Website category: auto
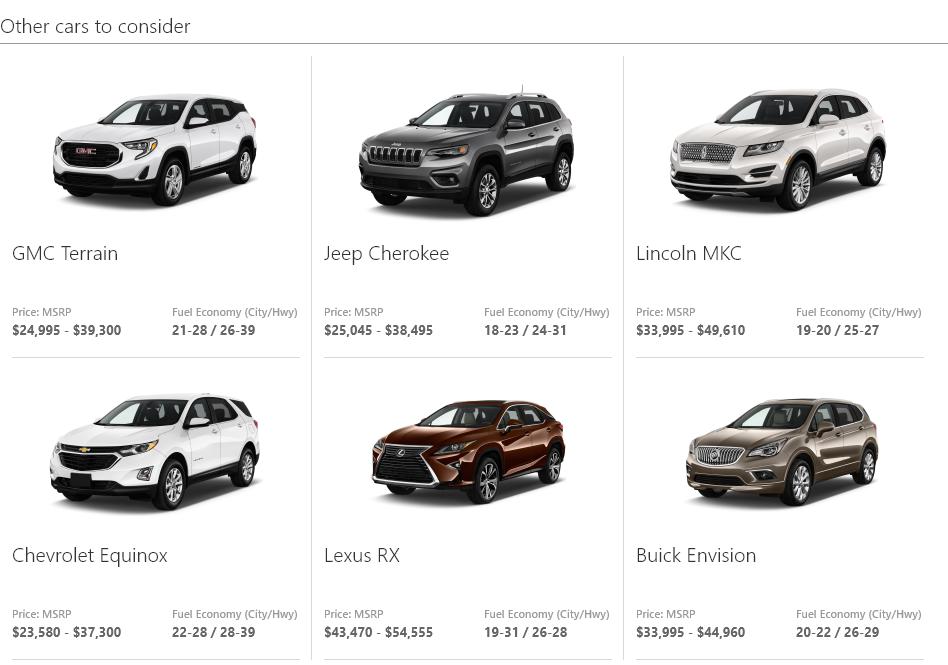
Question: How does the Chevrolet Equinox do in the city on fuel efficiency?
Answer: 22-28

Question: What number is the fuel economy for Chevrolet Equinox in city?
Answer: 22-28

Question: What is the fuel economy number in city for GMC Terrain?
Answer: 21-28

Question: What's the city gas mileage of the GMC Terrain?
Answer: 21-28

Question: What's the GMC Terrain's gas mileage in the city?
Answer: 21-28

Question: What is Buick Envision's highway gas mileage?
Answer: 26-29

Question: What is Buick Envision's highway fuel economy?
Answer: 26-29

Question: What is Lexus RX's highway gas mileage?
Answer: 26-28

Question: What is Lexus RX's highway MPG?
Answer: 26-28

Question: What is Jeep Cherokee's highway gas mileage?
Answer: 24-31

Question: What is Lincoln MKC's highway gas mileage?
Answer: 25-27

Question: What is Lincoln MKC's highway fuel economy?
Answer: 25-27

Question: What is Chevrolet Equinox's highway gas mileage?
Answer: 28-39

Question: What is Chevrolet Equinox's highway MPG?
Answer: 28-39

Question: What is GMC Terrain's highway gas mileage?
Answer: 26-39

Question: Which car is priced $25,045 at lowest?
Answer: Jeep Cherokee

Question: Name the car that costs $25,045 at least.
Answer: Jeep Cherokee

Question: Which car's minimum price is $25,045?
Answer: Jeep Cherokee

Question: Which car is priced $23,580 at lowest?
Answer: Chevrolet Equinox

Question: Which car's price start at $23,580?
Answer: Chevrolet Equinox

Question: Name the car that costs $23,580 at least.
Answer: Chevrolet Equinox

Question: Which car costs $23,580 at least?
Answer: Chevrolet Equinox

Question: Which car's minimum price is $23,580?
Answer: Chevrolet Equinox

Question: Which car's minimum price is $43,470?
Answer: Lexus RX

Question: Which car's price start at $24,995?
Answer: GMC Terrain

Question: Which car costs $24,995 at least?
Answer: GMC Terrain

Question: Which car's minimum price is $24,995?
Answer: GMC Terrain

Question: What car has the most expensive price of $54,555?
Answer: Lexus RX

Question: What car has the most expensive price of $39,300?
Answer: GMC Terrain

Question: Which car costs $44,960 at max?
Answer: Buick Envision

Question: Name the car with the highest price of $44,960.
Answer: Buick Envision

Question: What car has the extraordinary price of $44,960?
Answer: Buick Envision

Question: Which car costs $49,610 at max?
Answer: Lincoln MKC

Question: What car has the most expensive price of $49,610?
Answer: Lincoln MKC

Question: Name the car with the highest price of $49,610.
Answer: Lincoln MKC

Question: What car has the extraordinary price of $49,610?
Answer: Lincoln MKC

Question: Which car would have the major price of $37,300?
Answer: Chevrolet Equinox

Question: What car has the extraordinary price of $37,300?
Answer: Chevrolet Equinox

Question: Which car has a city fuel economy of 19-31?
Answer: Lexus RX

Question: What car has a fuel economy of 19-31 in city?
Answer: Lexus RX

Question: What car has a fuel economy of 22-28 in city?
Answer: Chevrolet Equinox

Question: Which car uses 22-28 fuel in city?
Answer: Chevrolet Equinox

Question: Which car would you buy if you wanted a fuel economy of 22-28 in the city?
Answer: Chevrolet Equinox

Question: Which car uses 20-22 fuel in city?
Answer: Buick Envision

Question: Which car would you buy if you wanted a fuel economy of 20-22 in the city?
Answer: Buick Envision

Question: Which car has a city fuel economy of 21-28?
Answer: GMC Terrain

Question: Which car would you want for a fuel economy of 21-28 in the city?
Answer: GMC Terrain

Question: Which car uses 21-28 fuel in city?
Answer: GMC Terrain

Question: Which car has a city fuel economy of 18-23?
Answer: Jeep Cherokee

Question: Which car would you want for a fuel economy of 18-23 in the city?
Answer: Jeep Cherokee

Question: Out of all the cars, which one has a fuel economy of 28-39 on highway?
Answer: Chevrolet Equinox

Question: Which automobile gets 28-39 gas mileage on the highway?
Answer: Chevrolet Equinox

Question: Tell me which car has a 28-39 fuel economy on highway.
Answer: Chevrolet Equinox

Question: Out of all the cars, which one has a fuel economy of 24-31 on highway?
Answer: Jeep Cherokee

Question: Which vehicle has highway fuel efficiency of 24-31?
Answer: Jeep Cherokee

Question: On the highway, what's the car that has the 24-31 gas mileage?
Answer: Jeep Cherokee

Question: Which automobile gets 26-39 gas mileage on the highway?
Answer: GMC Terrain

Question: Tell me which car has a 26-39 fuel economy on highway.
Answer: GMC Terrain

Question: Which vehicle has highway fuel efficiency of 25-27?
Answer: Lincoln MKC

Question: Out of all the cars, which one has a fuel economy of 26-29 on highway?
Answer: Buick Envision

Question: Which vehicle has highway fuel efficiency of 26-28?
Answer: Lexus RX

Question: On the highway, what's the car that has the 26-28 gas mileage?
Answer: Lexus RX